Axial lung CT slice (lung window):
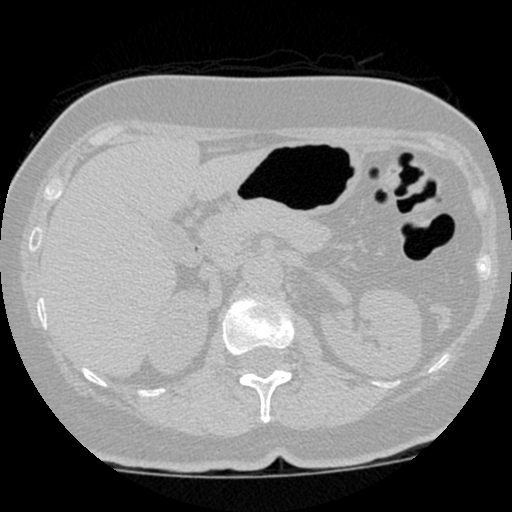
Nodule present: no